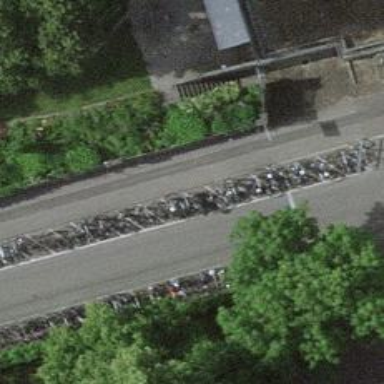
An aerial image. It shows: Floor bicycle parking area.